Question: I already tried: clean, restart eclipse, create and delete a dummy xml file.
if there are no errors in my res folder, what else can cause R file to not get generated.

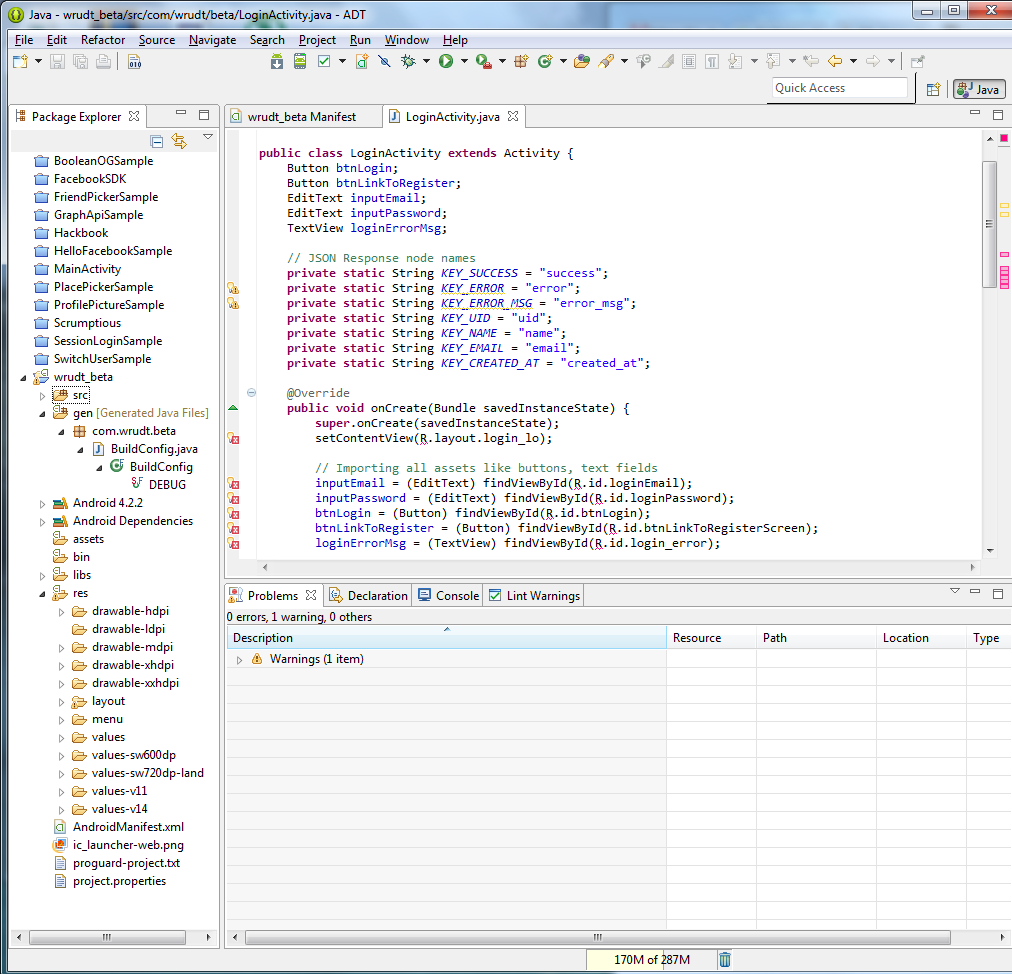
Answer: There can also be issues in 'AndroidManifest.xml'. Sometimes, the Eclipse Package Manager tree will not show red X marks for files that actually have errors (though it has gotten better about that). So, I'd suggest opening up 'AndroidManifest.xml', and other resources that you have recently edited, to confirm that there are no errors there.
Also, bear in mind that 'R.java' is not created until you do a build. Normally, we have Build Automatically checked in Eclipse, so a build happens on each save. If you unchecked that, either re-check it or manually do a build.
You might also check the Eclipse Console tab to see if there are red error messages there.
Finally, you can try a command-line build. It used to be that I would find errors there that, for whatever reason, Eclipse was not showing me. I have not needed to do that in well over a year, but it's possible there are still some scenarios where it might be useful.